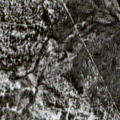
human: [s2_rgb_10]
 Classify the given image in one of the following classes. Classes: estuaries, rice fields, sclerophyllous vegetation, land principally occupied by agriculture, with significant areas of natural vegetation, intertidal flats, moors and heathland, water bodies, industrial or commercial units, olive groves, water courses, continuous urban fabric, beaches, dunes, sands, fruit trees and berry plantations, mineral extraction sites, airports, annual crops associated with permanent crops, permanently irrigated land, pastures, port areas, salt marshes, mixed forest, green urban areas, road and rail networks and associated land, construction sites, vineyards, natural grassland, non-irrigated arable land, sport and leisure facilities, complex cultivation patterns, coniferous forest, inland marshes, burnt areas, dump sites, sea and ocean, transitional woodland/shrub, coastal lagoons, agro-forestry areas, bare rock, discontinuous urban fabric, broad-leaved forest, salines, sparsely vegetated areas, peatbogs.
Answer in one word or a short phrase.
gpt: coniferous forest, mixed forest, transitional woodland/shrub